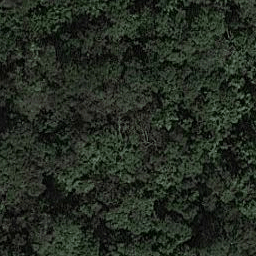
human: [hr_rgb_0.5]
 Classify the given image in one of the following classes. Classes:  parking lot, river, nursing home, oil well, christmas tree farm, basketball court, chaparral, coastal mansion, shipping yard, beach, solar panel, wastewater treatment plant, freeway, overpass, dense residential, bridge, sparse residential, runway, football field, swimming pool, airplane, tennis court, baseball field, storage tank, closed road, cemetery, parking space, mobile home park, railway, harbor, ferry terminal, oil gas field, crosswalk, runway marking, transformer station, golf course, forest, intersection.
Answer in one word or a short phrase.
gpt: forest